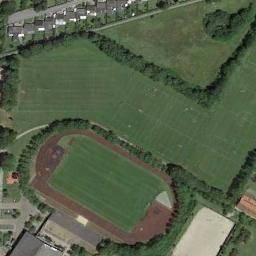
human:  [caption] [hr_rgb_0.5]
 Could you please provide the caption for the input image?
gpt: The track and field is built on the lawn, Next to the residential area and surrounded by a lot of vegetation .

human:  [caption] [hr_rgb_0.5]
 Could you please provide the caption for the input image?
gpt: The ground track field is surrounded by trees .

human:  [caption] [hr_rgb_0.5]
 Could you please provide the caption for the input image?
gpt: There are many lines drawn in the track and field .

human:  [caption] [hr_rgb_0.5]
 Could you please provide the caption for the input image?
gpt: The ground track field is surrounded by some trees and a lawn is next to the ground track field .

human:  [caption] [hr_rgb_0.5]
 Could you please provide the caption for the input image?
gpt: There are green lawns around the ground track field with a red track .